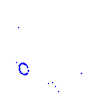
Particle: proton